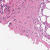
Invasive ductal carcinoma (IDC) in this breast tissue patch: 0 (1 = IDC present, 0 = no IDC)